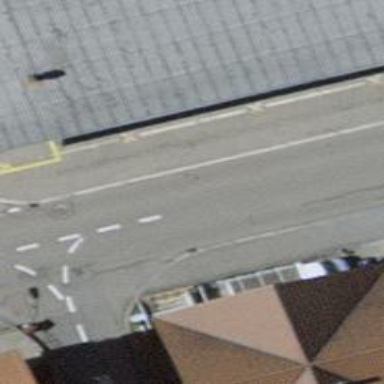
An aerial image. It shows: Kerb serving as barrier.